Question: Is it possible to do the following layout with CSS but not using absolute/relative positioning?
We tried to solve this riddle for several days but we couldn't fit the box 10.
Please also provide css + html files of your solution. So we can discuss solutions.

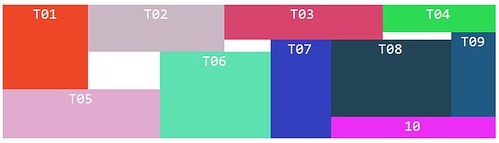
Answer: I just solved this problem by using <URL>.
<URL>
<URL>
PS. My main techniques are negative left-margin & grouping div. It's single way to solve this problem without using relative and absolute position.